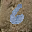
Label: 6